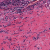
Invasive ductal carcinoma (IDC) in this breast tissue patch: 0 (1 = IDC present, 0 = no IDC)